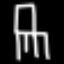
Label: chair